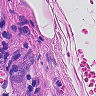
Metastatic tissue present: yes